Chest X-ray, PA view. Patient: 64 years old, sex M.
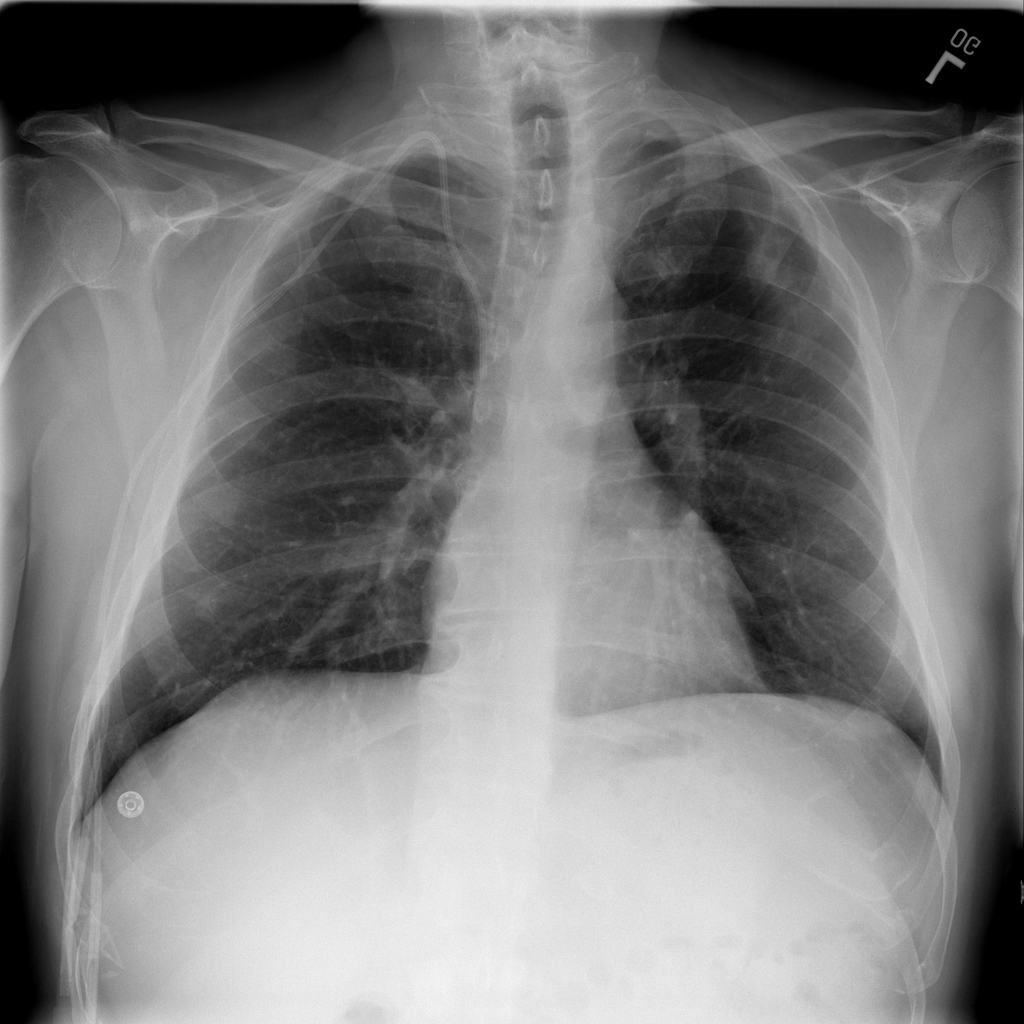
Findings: No Finding